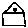
Label: house